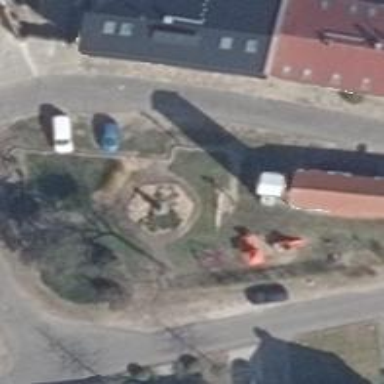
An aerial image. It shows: Historical war memorial.